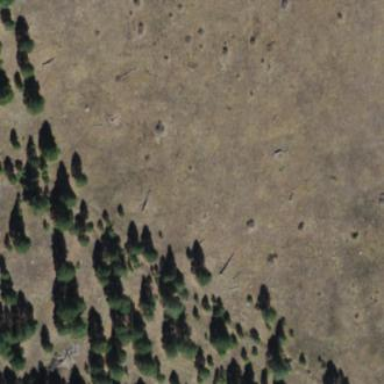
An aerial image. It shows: Evergreen needle-leaved woodland.